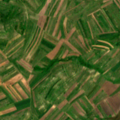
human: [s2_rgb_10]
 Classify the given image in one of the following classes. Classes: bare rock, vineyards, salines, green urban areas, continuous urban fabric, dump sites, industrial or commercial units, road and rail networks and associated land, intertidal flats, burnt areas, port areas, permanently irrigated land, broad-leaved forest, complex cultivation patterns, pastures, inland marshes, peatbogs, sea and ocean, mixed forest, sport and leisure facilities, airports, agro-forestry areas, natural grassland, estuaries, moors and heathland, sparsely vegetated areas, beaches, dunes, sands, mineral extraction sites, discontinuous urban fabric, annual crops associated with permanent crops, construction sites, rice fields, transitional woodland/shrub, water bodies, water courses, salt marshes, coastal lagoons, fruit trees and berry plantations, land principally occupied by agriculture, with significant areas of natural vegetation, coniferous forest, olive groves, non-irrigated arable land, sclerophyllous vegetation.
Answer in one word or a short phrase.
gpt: non-irrigated arable land, complex cultivation patterns, land principally occupied by agriculture, with significant areas of natural vegetation